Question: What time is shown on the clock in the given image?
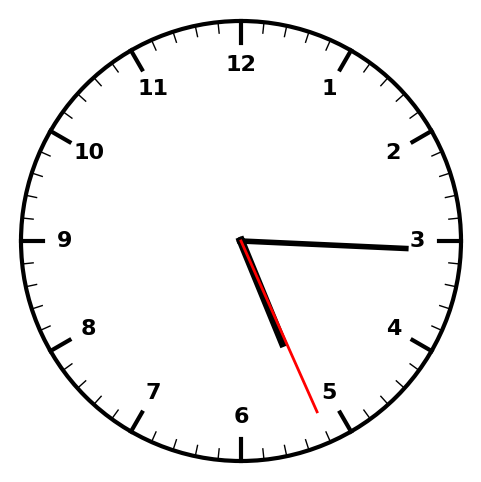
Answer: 05:15:26